Question: I was wondering how to accomplish the menu in the image below? Is it using a 'LinearLayout' or is it using 'RadioButtons'? Which would be the best solution? Could you also provide an example?

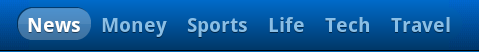
Answer: My suggestion for this type of iamge is to use LinearLayout and used 2 types of images for focus/selected tab. You have to set background color in Layout for same look and feel that you want.